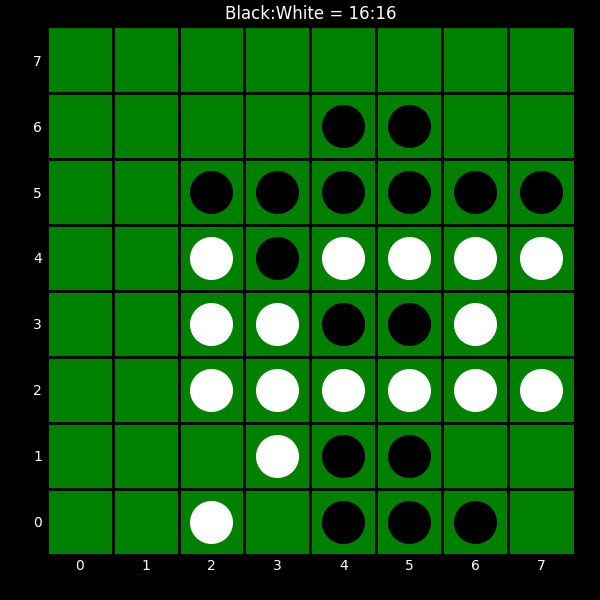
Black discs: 16
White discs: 16